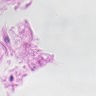
Metastatic tissue present: no